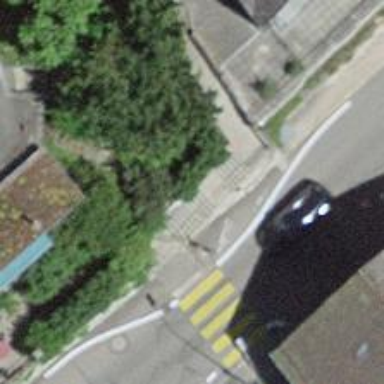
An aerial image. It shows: Stone slabs steps on the road.